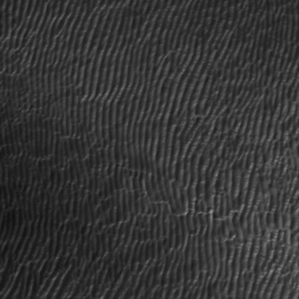
Label: frost